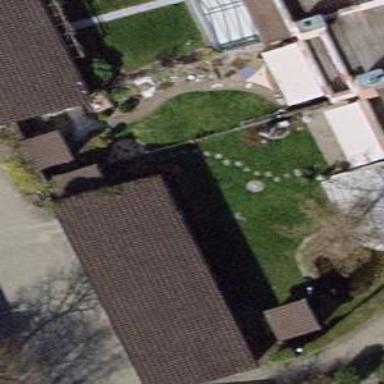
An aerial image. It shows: Group of garages.